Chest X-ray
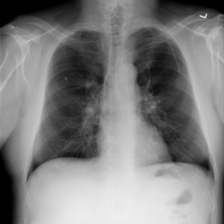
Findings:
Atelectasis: negative
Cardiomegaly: negative
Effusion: negative
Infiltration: negative
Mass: negative
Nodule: negative
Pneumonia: negative
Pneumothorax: negative
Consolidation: negative
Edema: negative
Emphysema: negative
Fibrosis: negative
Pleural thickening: negative
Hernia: negative